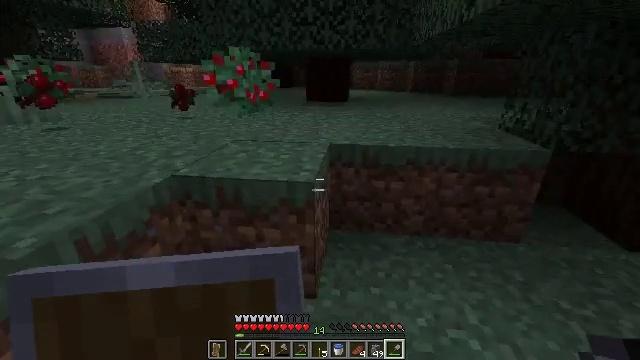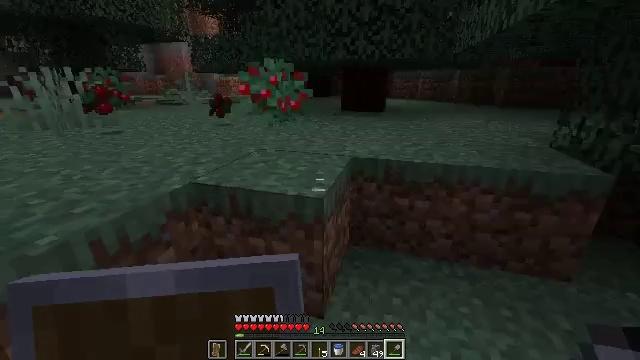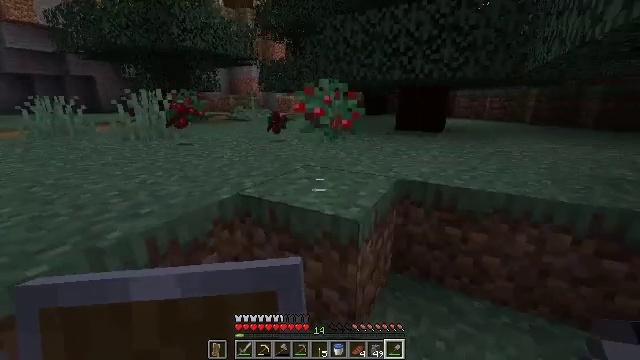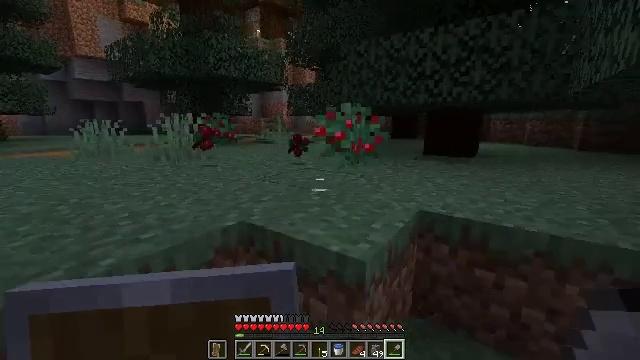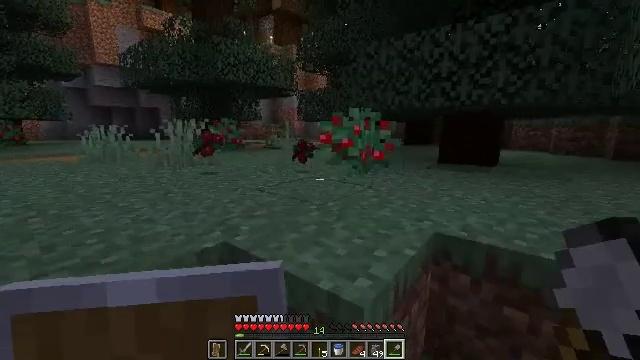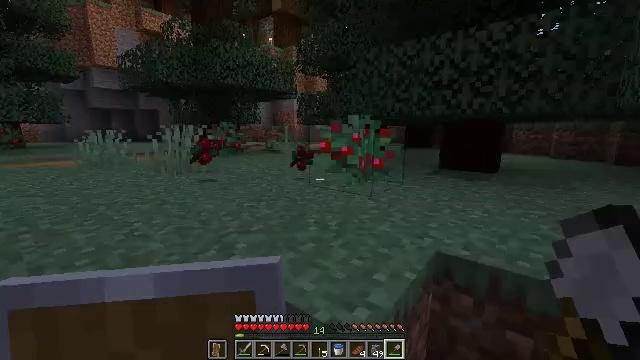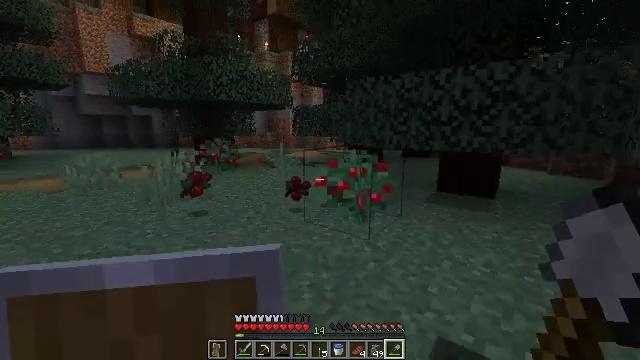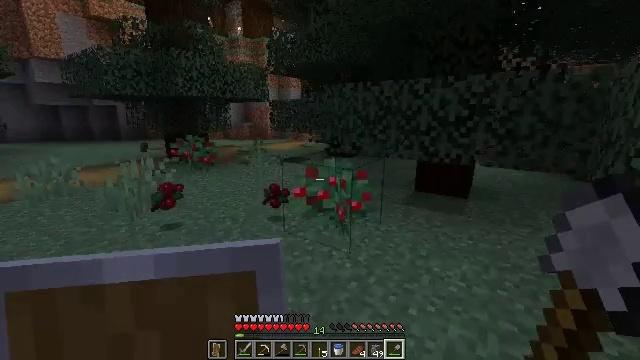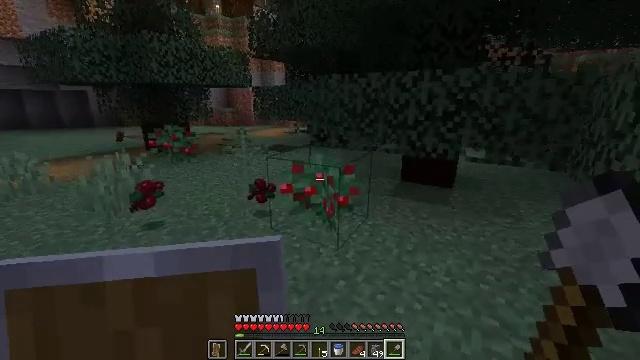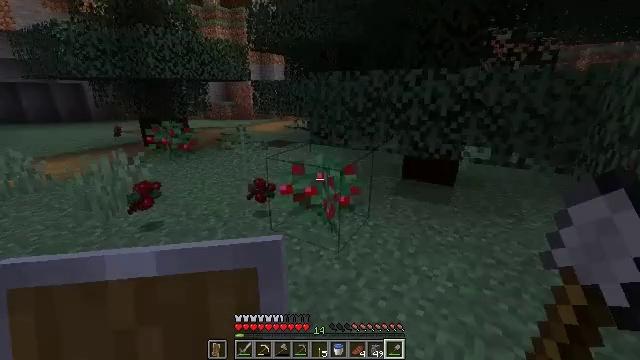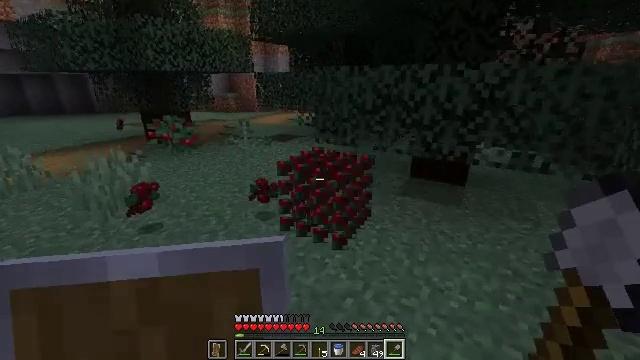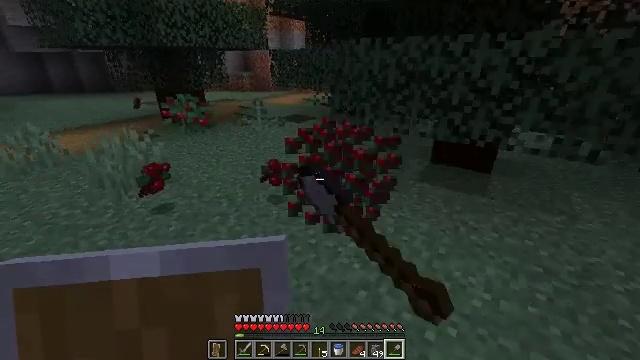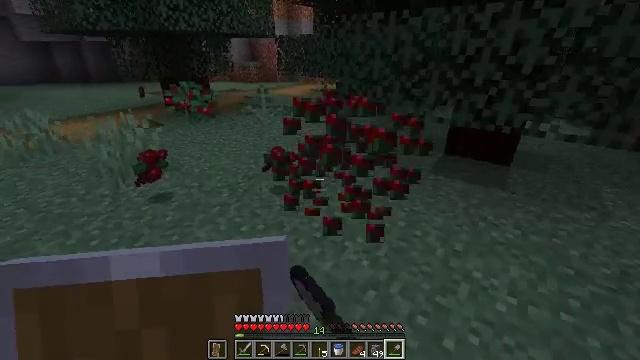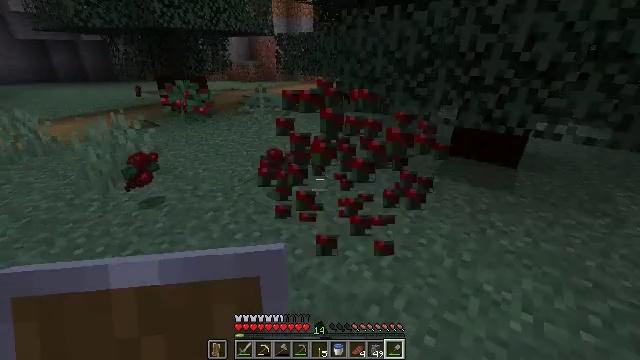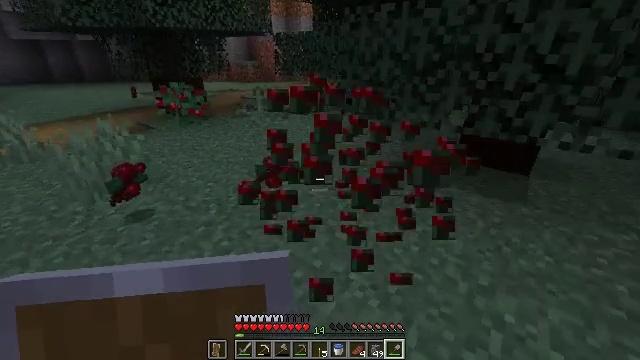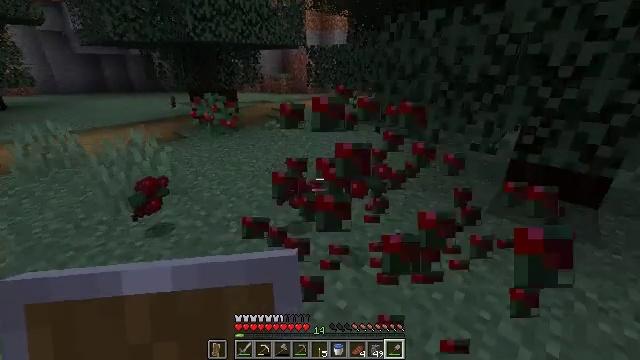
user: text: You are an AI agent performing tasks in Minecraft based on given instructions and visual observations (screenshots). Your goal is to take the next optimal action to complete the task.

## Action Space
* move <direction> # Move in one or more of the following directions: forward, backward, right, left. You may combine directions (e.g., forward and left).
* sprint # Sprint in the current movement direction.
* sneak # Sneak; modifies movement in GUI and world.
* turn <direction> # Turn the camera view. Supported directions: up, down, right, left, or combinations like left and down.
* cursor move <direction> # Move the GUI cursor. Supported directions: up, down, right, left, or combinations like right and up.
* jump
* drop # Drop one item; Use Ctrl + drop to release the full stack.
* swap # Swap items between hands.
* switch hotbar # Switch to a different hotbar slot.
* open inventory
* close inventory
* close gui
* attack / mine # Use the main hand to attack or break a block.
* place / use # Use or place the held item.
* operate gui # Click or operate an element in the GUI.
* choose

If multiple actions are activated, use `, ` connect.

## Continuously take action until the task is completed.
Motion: motion action
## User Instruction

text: Gather materials from the sweet berry bush.
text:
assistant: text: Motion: move forward and move right, turn left and up
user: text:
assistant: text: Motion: move forward, turn left and up
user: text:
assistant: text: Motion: move forward, turn left and up
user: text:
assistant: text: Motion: move forward, turn left and up
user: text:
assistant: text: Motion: move forward, jump
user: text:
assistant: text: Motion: move forward, jump
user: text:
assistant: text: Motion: move forward, turn right and down, jump
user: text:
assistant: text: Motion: move forward, turn right and down
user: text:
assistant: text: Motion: move forward, turn down
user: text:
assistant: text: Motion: move forward, turn left and down, attack / mine
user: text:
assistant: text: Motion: move forward, turn left and down, attack / mine
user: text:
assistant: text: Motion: move forward, turn left and down
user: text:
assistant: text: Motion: move forward
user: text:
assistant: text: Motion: move forward
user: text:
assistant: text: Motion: move forward, turn left and up
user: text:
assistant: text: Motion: move forward, turn left and up
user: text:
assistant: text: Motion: move forward
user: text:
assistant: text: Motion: move forward, turn left
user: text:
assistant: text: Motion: move forward, turn left
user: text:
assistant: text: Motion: move forward, sprint
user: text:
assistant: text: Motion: move forward, sprint, turn right and up
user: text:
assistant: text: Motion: move forward, sprint, turn right
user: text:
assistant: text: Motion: move forward
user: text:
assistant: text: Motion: move forward, turn left
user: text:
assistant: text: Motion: move forward, turn left
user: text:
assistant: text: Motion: move forward
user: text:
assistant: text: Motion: move forward
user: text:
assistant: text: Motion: move forward, attack / mine
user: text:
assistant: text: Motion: move forward, attack / mine
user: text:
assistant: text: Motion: move forward, turn left and down